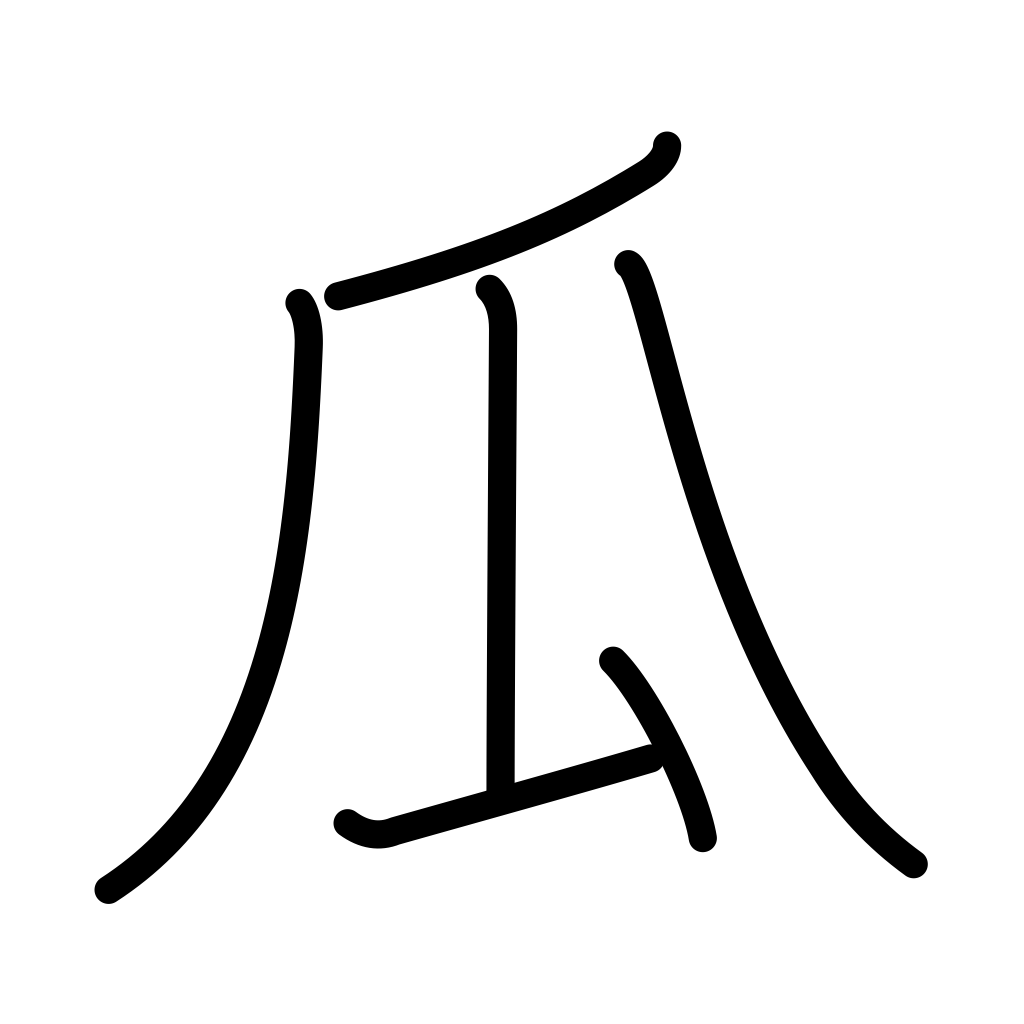
Meaning: melon